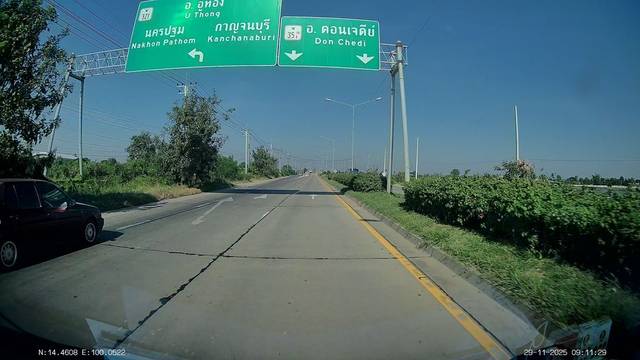
Region: Thailand
Coordinates: 14.461, 100.051